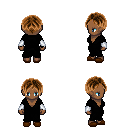
a pixel art fantasy rpg character, female body template, human, dark skin, black robe, teal pants, brown parted hairstyle, white cloth bracers, brown slippers, four views (front, back, left, right), 2x2 character sprite sheet, small pixel art, hard edges, no anti-aliasing